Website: macys
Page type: billing-address
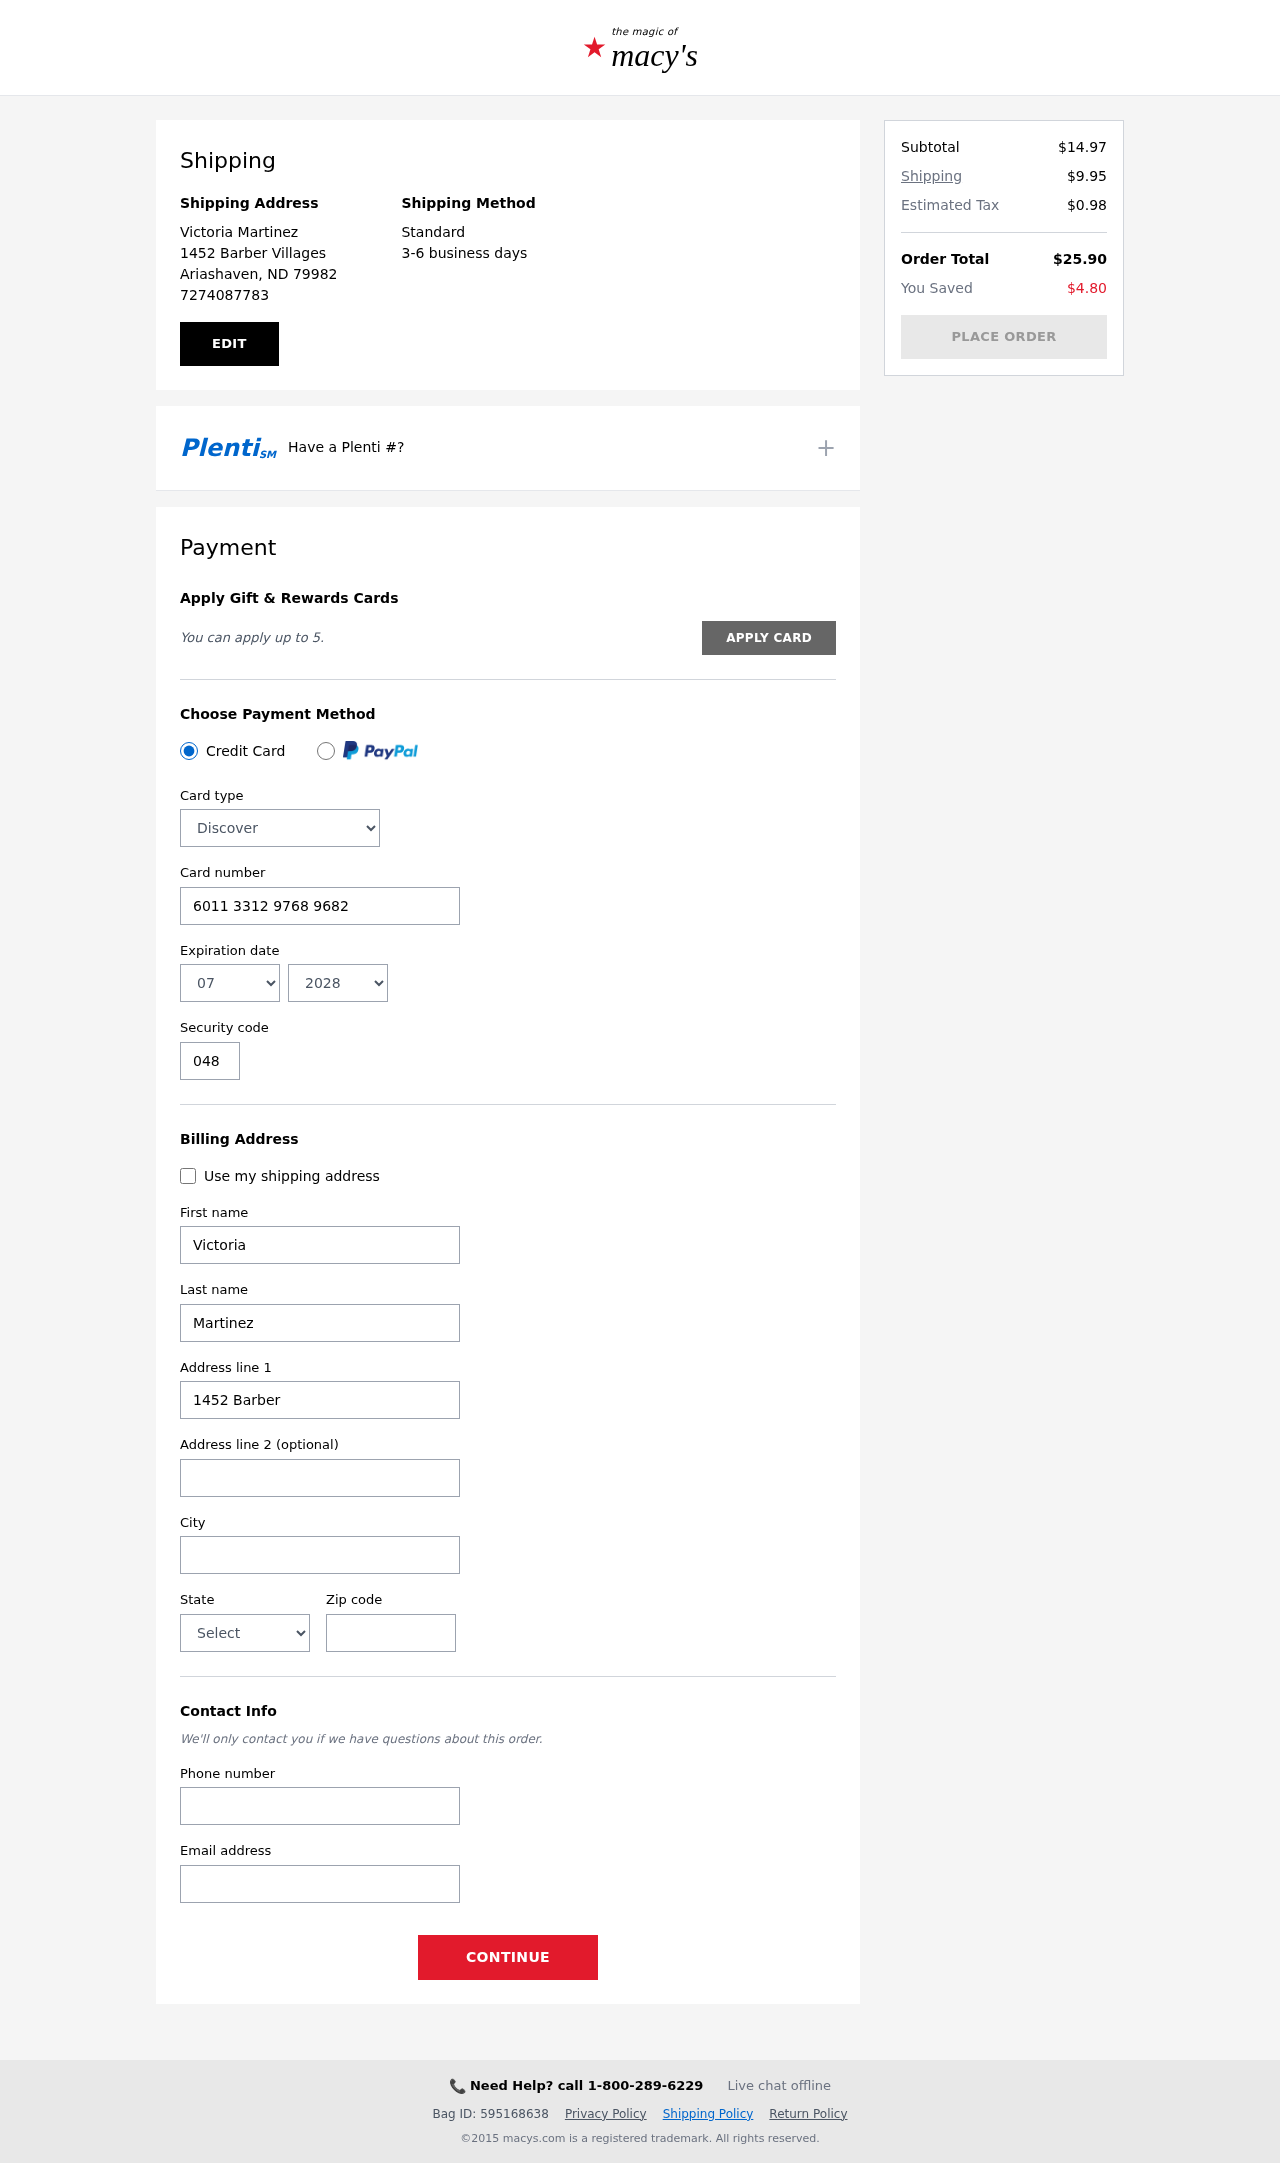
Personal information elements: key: PII_CARD_CVV
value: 048
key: PII_CARD_EXPIRY_MONTH
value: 07
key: PII_CARD_EXPIRY_YEAR
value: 28
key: PII_CARD_NUMBER
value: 6011 3312 9768 9682
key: PII_CARD_TYPE
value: Discover
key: PII_CITY
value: Ariashaven
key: PII_CITY_STATE_ZIP
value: Ariashaven, ND 79982
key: PII_EMAIL
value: victoria_martinez@hotmail.com
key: PII_FIRSTNAME
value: Victoria
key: PII_FULLNAME
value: Victoria Martinez
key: PII_LASTNAME
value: Martinez
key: PII_PHONE
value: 7274087783
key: PII_POSTCODE
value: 79982
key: PII_STATE
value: North Dakota
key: PII_STREET
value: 1452 Barber Villages
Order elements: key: ORDER_SUBTOTAL
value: $14.97
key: ORDER_SHIPPING_COST
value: $9.95
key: ORDER_TAX
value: $0.98
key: ORDER_TOTAL
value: $25.90
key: ORDER_SAVINGS
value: $4.80